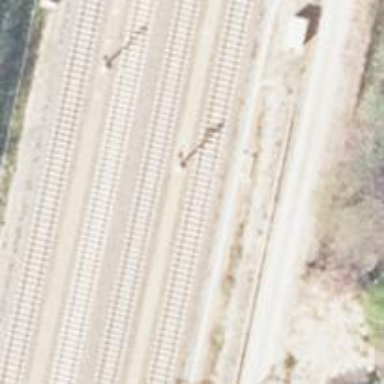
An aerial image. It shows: Railway signal with block marker for train protection.